Field crop: maize
Growth stage: 2
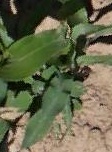
Species: maize